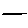
Label: line